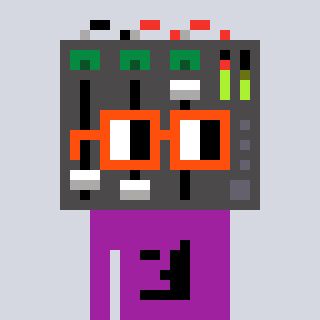
a pixel art character with square orange glasses, a mixer-shaped head and a magenta-colored body on a cool background